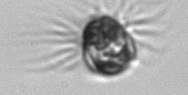
Label: Mesodinium